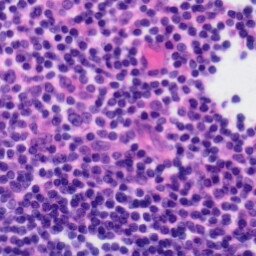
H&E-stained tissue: Tonsil